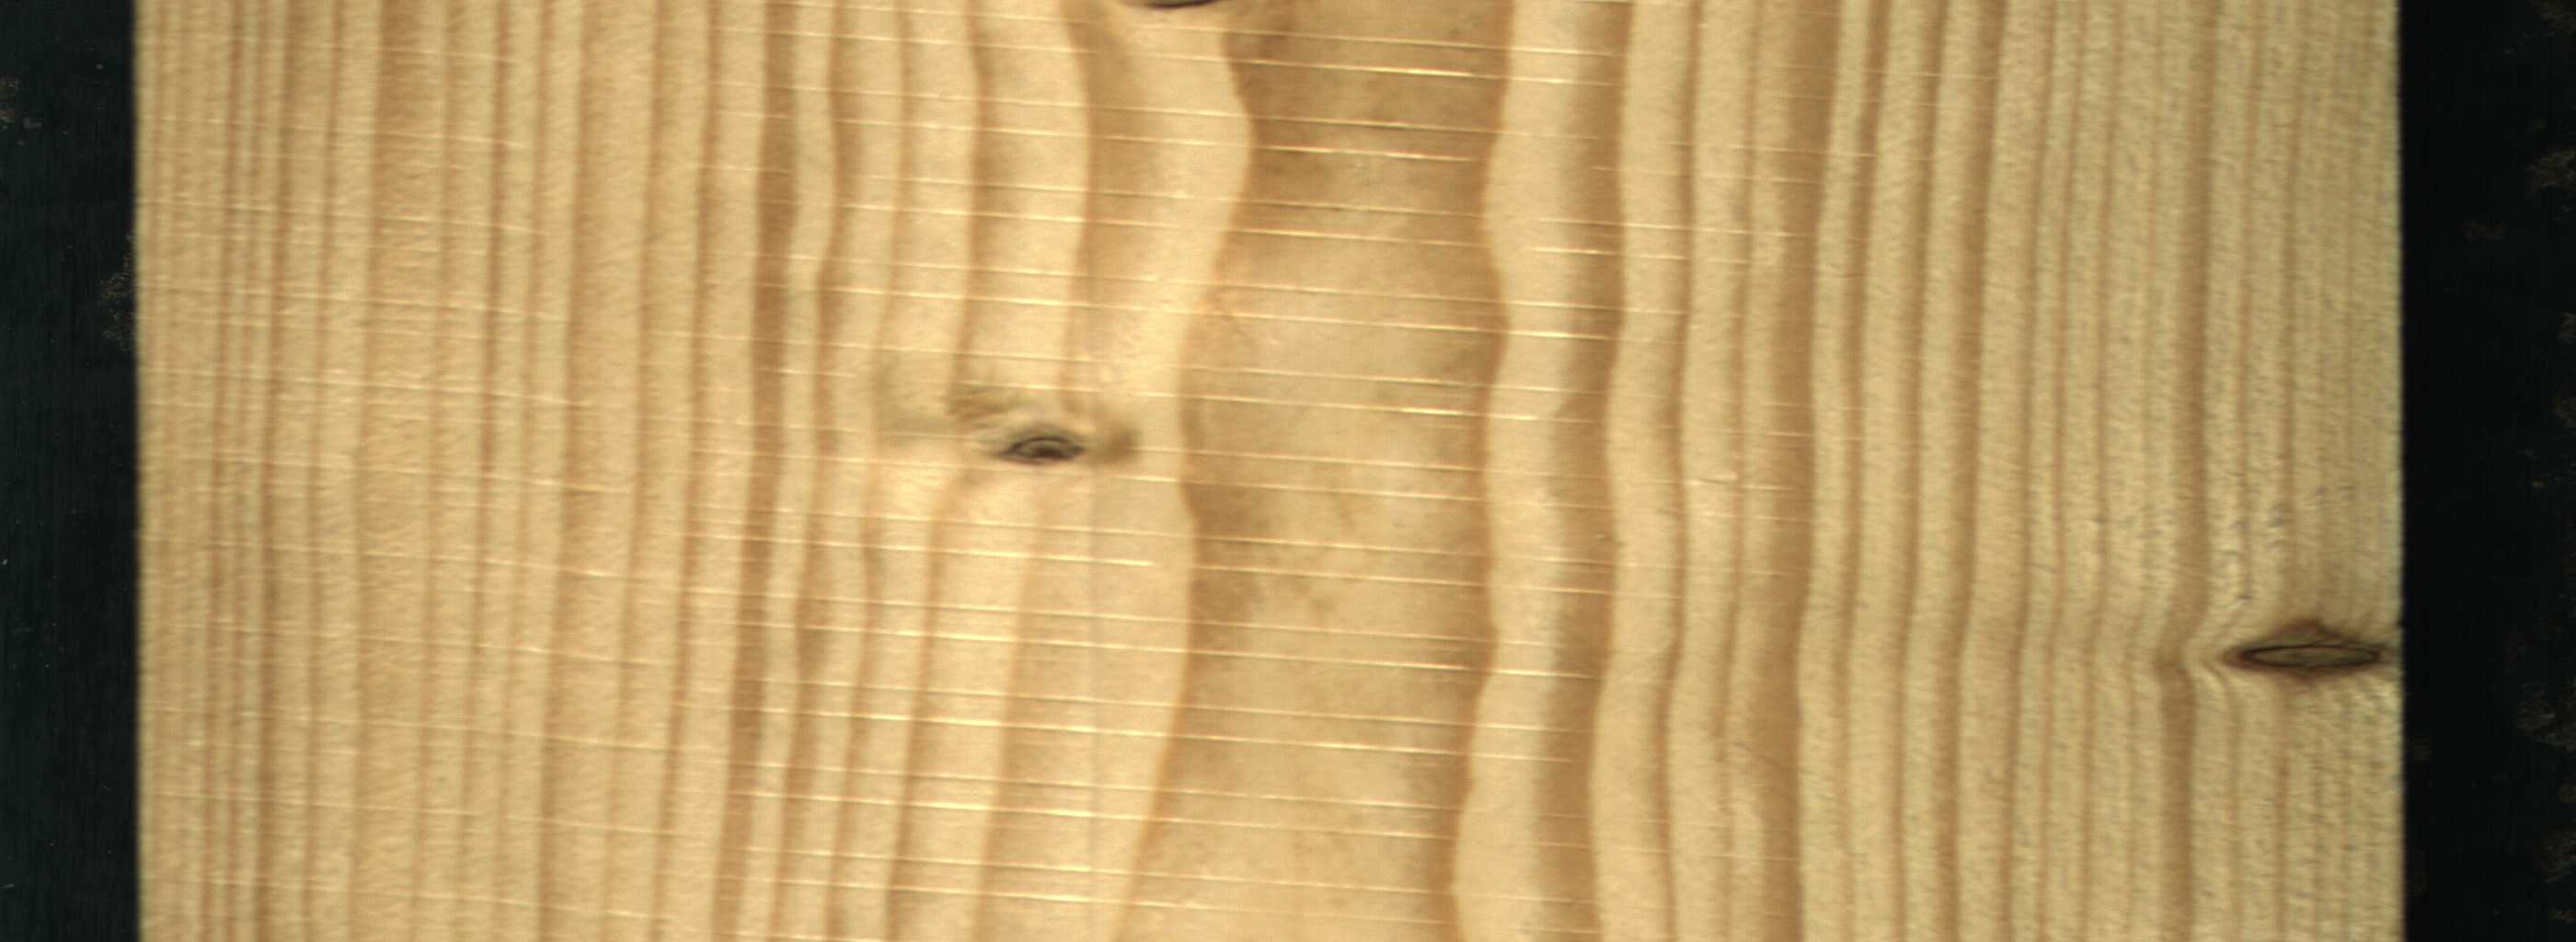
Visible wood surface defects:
Dead_Knot
Dead_Knot
Live_Knot